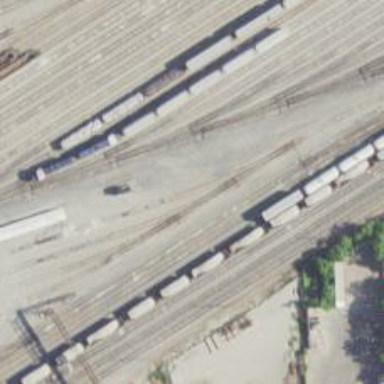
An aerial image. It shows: Railway yard.